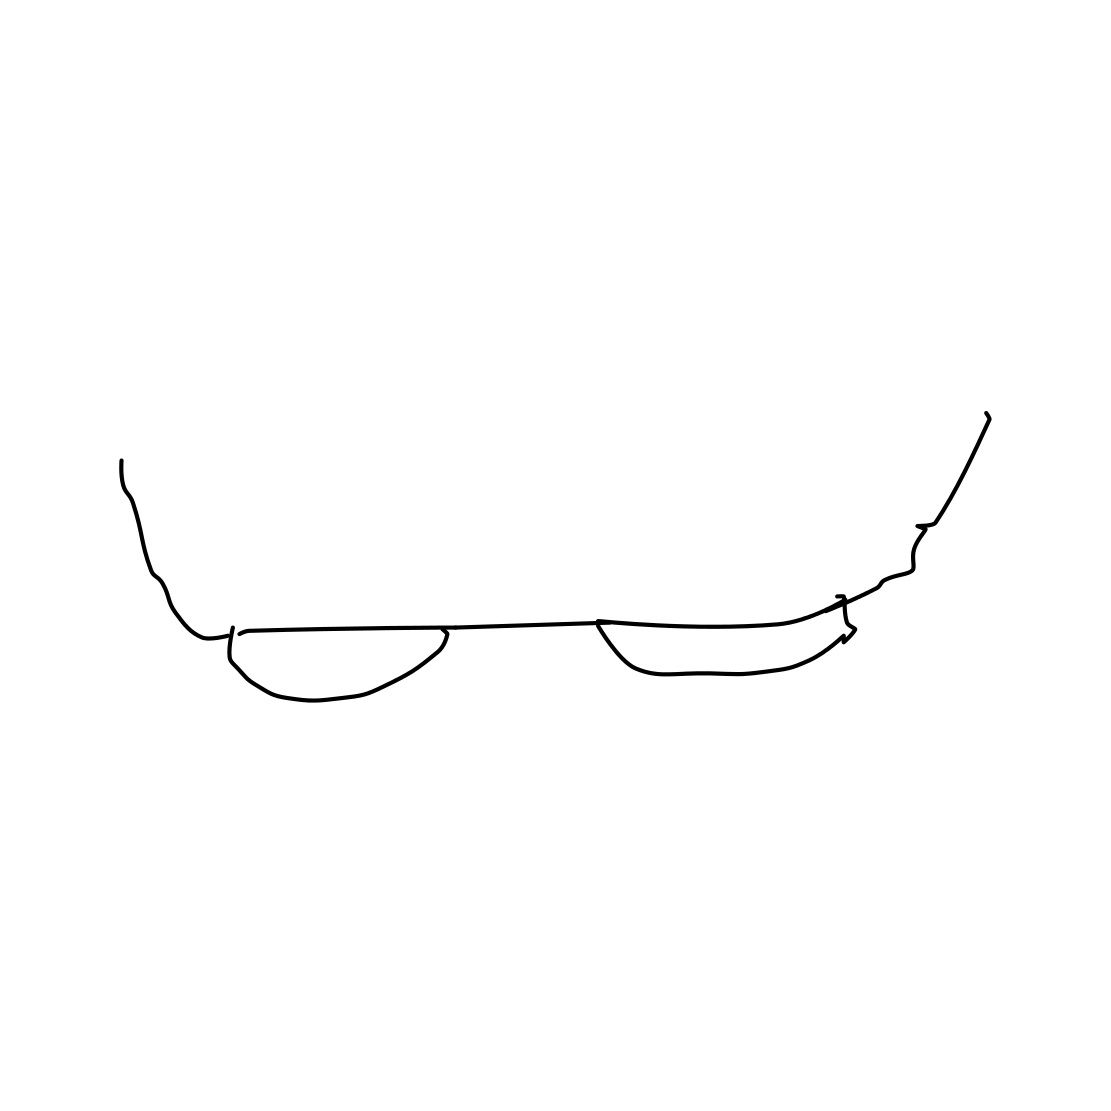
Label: eyeglasses